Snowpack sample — Loveland Pass, Silver Plume, Colorado, USA (2/11/26, 12:00 PM MST)
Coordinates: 39.663, -105.886
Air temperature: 35 °F
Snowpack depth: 82 cm
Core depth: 30 cm
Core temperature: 28.4 °F
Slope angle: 13°, slope face: 12°
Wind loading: high
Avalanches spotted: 1
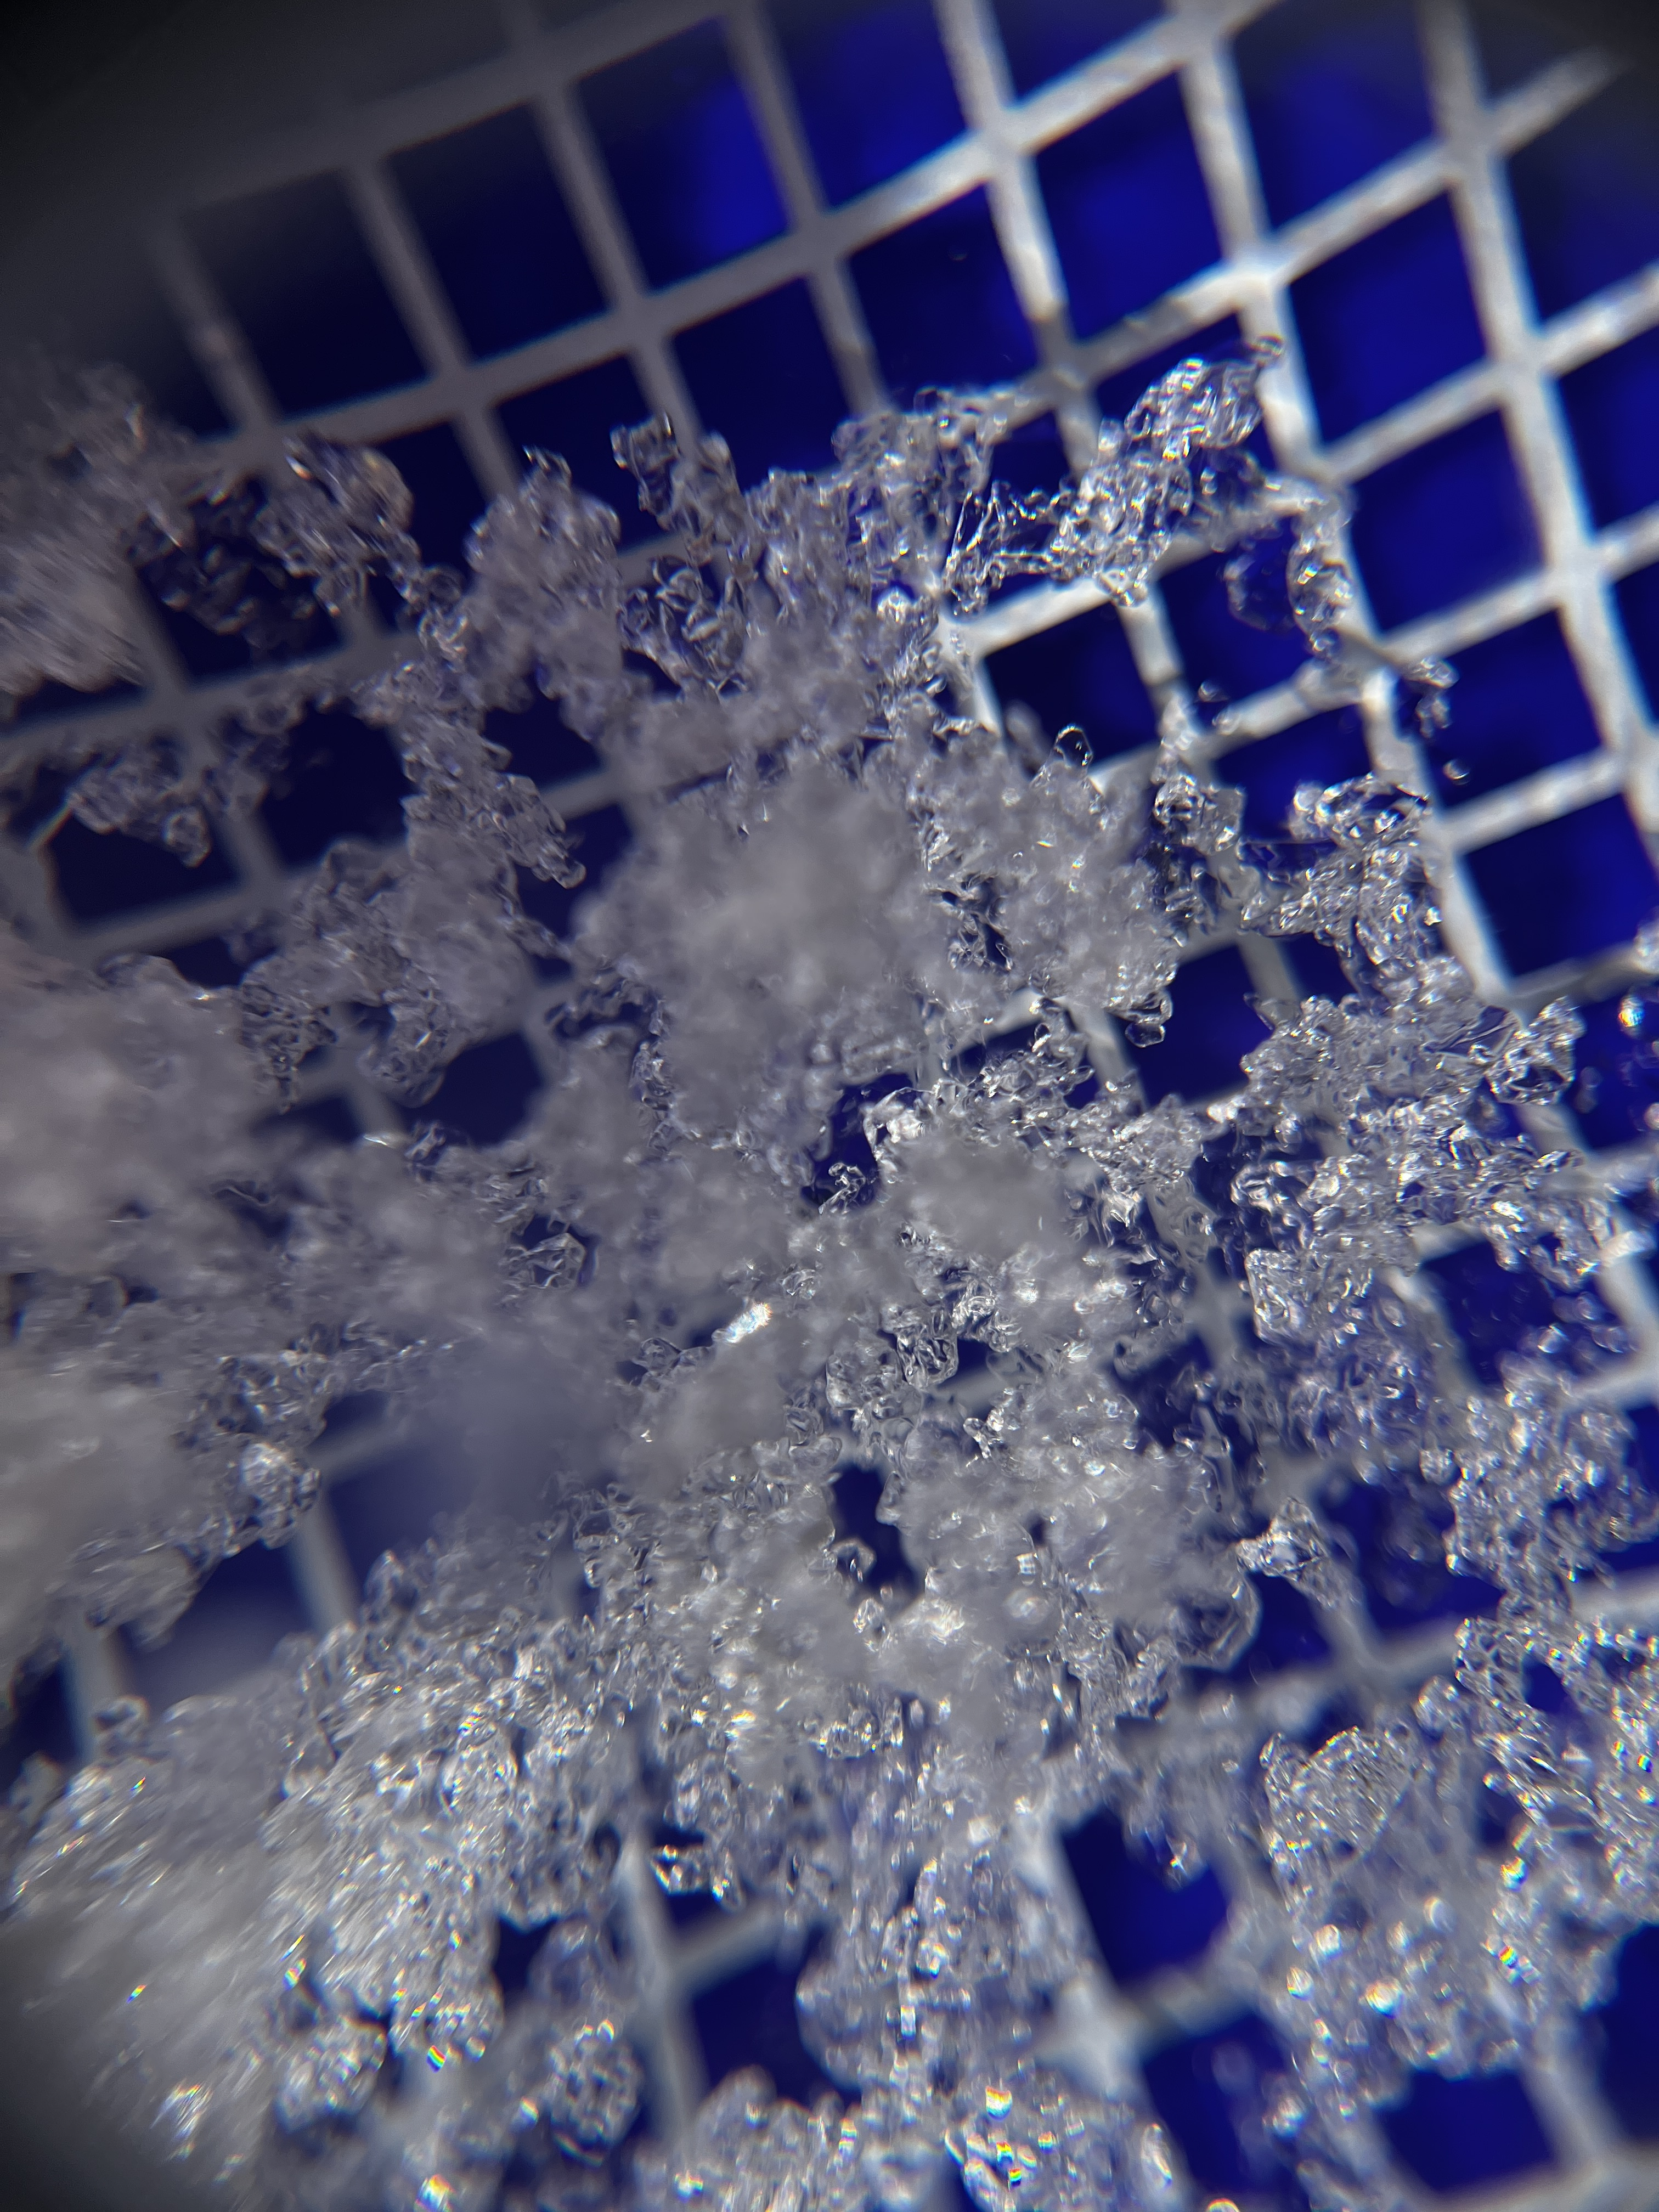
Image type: magnified_profile
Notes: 1 small avalanche spotted on the north side of the bowl, lots of wind loading